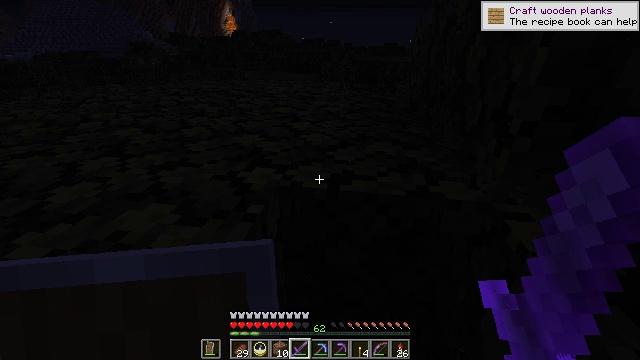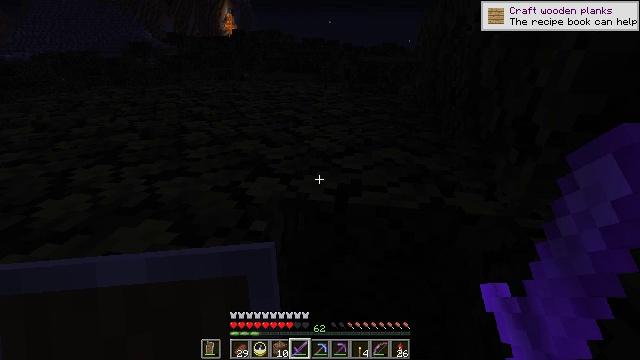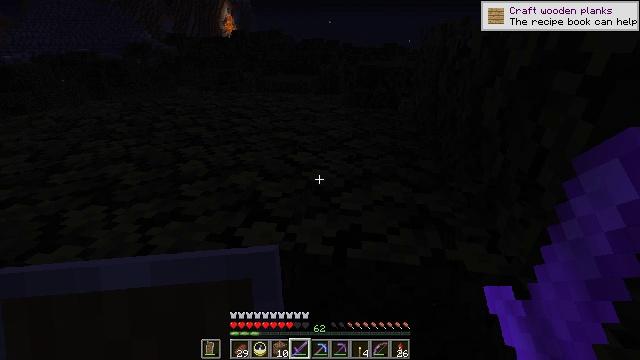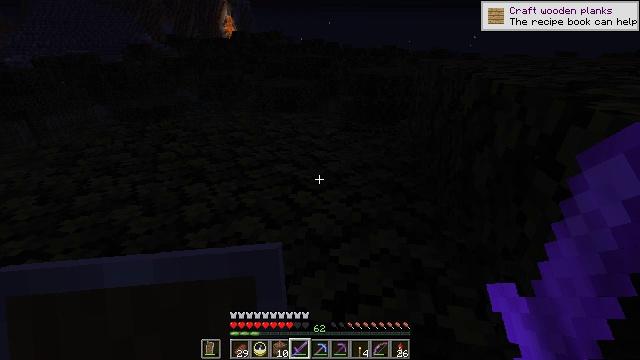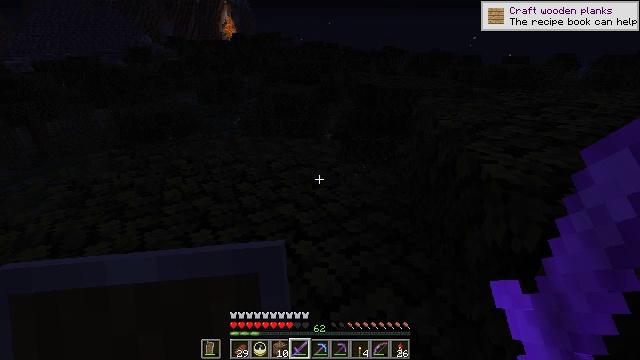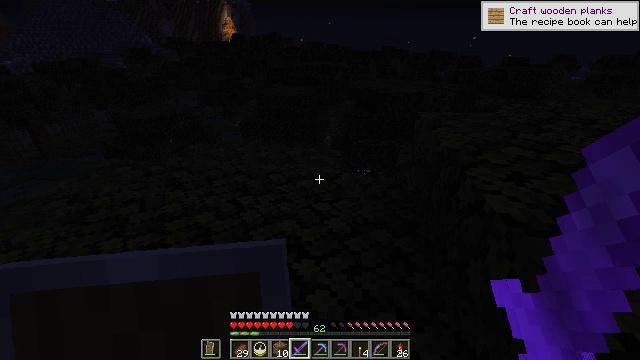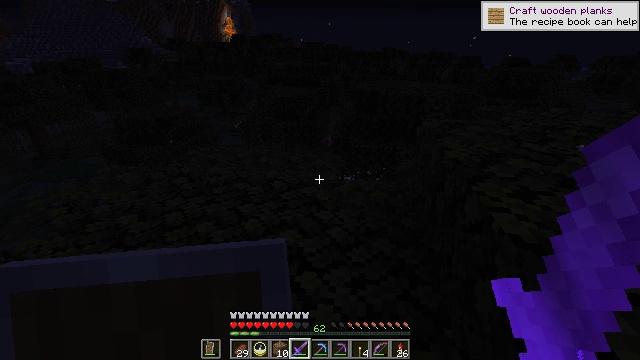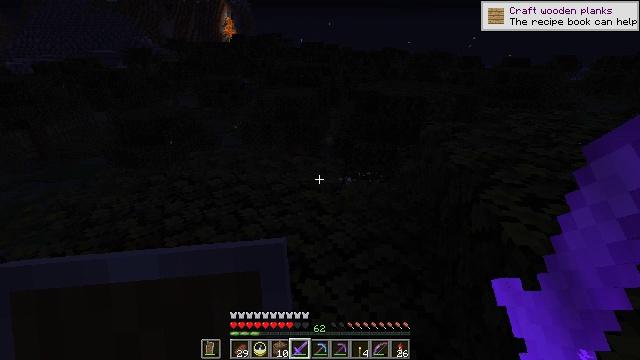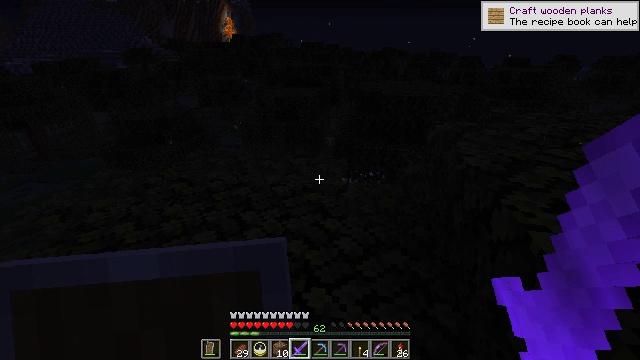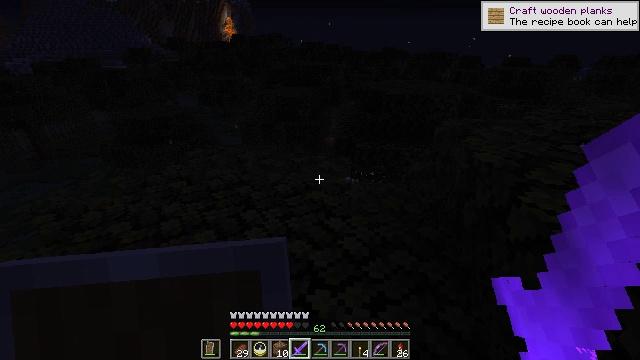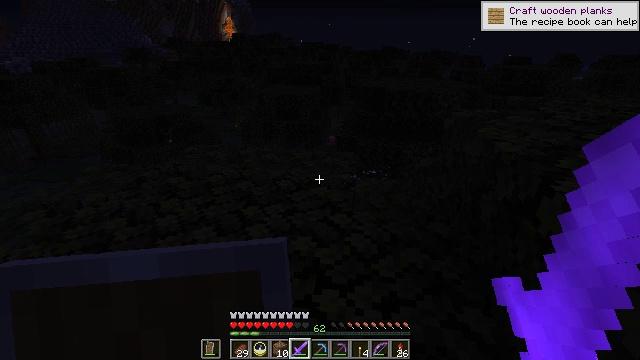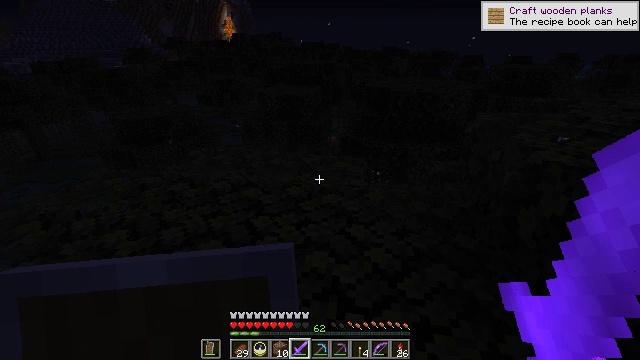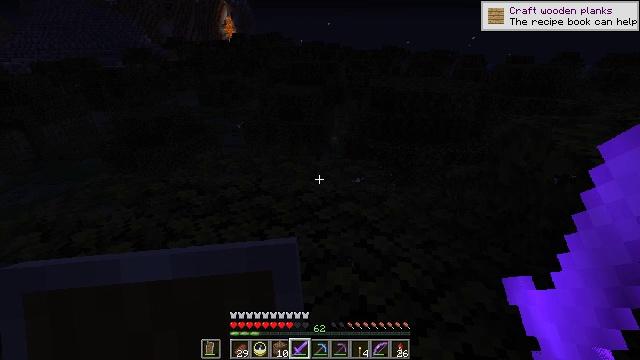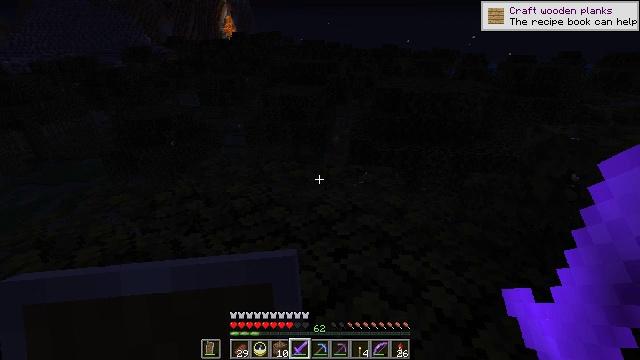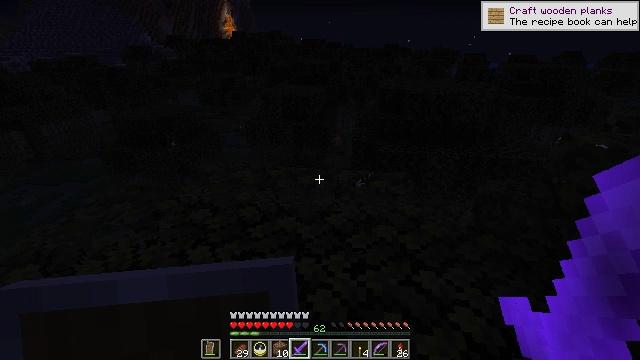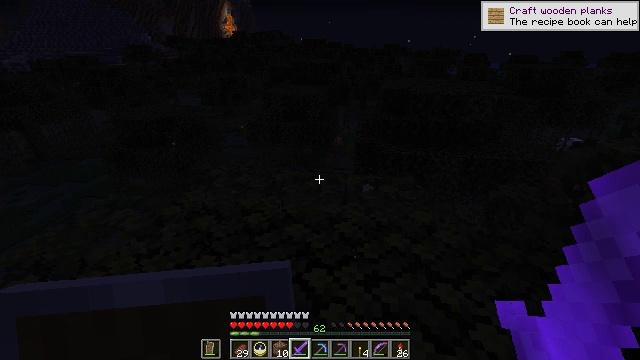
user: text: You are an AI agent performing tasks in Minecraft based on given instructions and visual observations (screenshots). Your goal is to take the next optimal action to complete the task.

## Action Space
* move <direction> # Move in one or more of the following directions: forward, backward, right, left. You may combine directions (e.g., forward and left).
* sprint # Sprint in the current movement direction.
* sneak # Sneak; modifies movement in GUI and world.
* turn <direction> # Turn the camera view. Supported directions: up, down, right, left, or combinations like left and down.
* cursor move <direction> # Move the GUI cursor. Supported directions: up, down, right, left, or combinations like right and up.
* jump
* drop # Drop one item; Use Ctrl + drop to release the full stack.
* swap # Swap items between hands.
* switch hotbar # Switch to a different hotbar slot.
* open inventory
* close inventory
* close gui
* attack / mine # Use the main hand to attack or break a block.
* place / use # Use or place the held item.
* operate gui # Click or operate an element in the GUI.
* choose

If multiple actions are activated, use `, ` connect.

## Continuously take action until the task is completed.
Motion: motion action
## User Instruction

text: Combat the slime.
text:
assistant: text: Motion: move forward and move left
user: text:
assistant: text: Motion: move forward and move left, jump
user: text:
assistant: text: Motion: move forward and move left, jump
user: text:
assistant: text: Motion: move forward and move left, jump
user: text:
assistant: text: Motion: move forward and move left, jump
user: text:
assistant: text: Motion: move forward and move left, jump
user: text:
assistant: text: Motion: move forward and move left
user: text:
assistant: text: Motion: move forward and move left
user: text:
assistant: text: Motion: move forward and move left
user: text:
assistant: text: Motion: move forward and move left
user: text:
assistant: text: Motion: move forward and move left
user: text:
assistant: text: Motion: move forward and move left
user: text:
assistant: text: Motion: move forward and move left
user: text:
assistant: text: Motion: move forward and move left
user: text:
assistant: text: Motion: move forward and move left
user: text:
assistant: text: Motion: move forward and move left
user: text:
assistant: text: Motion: move forward and move left
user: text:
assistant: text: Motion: move forward and move left
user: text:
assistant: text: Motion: move forward
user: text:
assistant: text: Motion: no_op
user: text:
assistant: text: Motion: no_op
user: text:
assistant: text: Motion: no_op
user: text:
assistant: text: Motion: no_op
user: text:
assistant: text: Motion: turn right and down
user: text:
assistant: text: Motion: turn right and down
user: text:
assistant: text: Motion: turn down
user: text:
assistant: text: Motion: turn down
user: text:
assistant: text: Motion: turn down
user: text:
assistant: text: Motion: move forward, turn down
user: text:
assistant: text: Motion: move forward, turn down